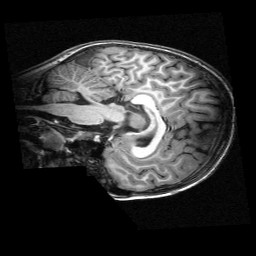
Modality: T1w
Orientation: sagittal
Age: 8
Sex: female
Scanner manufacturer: siemens
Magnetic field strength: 3 T
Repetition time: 2.3 s
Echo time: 0.00336 s